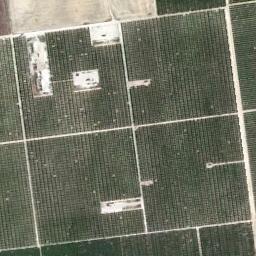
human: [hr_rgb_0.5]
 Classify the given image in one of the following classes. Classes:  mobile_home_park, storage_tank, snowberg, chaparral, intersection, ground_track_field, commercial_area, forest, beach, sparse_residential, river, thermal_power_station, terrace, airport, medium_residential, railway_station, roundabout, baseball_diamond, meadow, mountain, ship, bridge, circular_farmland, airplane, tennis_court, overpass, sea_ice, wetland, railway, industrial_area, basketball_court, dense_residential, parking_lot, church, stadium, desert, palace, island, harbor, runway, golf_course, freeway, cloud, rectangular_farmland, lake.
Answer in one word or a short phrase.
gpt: rectangular_farmland